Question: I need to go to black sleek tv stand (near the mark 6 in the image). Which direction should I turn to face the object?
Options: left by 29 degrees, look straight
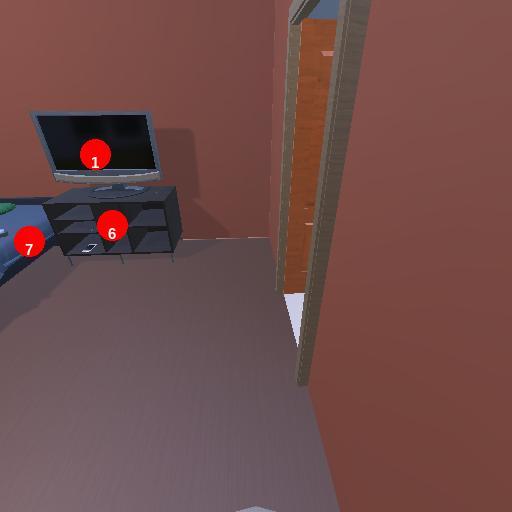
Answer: left by 29 degrees